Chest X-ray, AP view. Patient: 54 years old, sex M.
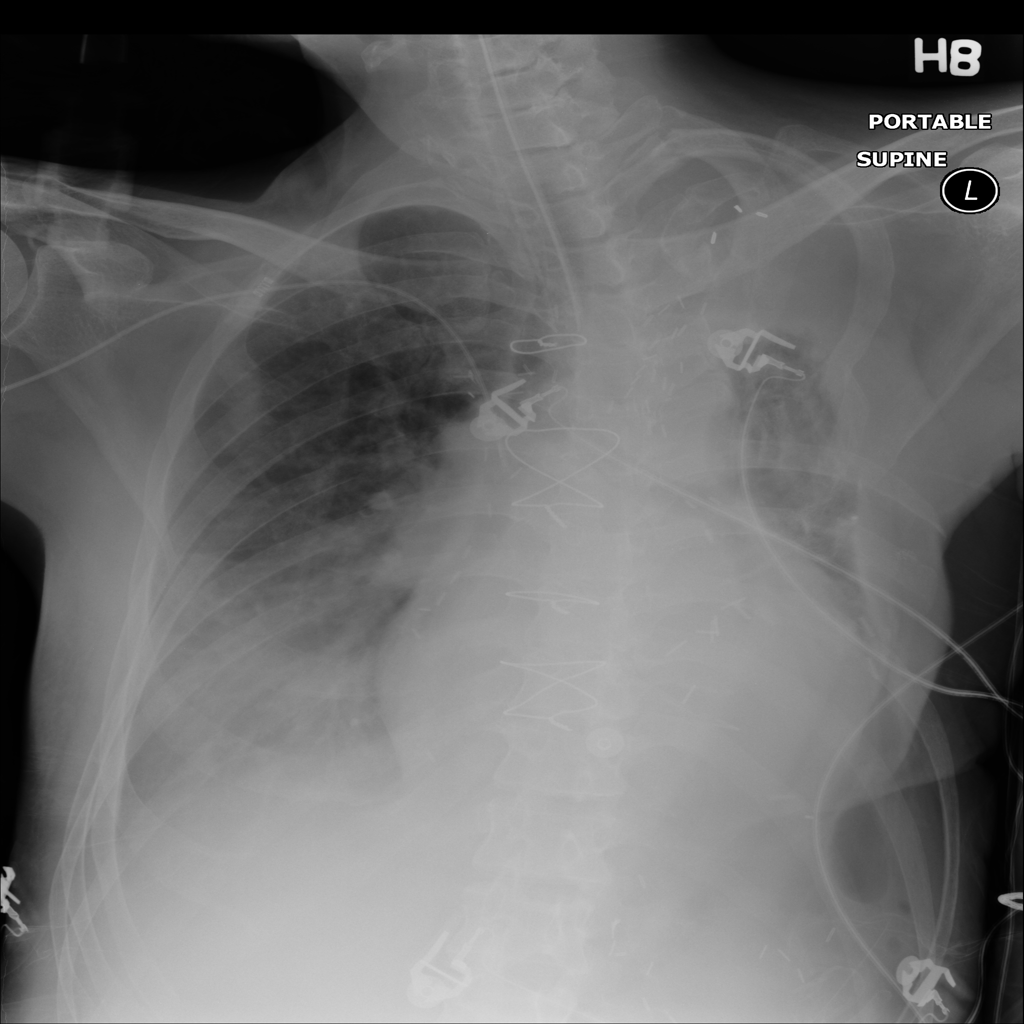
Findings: Effusion, Infiltration